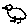
Label: bird